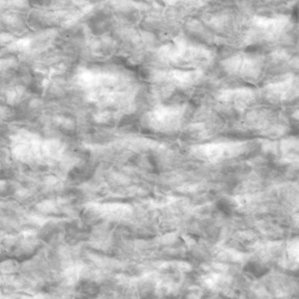
Label: non_frost